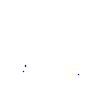
Particle: kaon